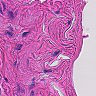
Metastatic tissue present: no